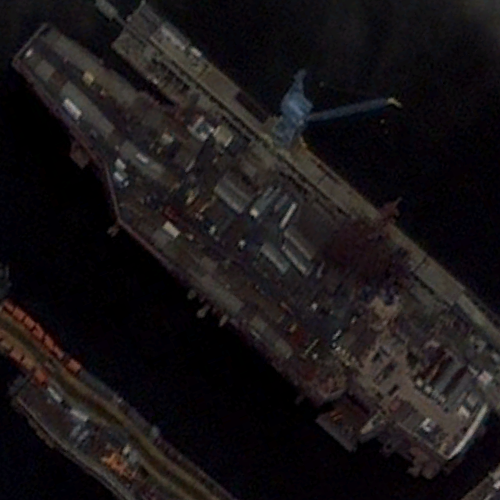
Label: aircraft_carrier